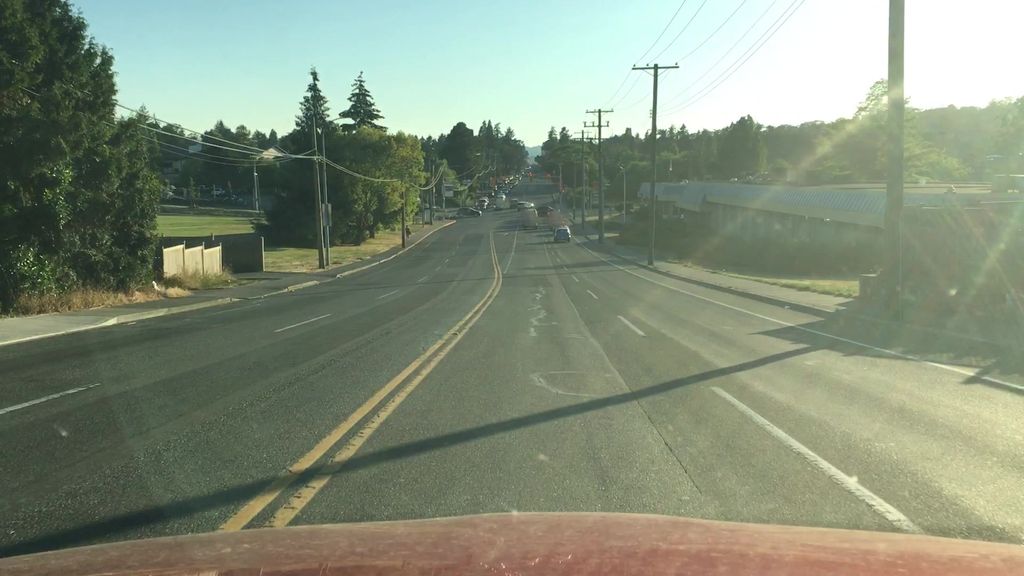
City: victoria